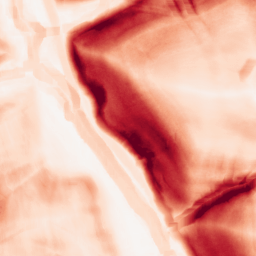
Category: morphological
Decomposition family: morphological_gradient
Decomposition parameters: size: 10
shape: square
Upsampling method: bspline
Upsampling parameters: scale: 2
Upsampling scale: 2